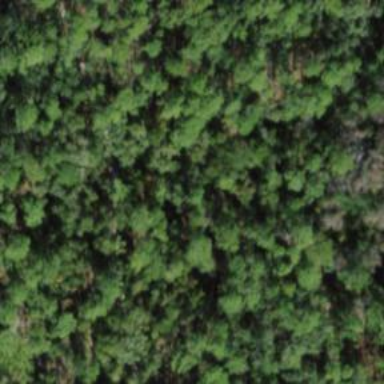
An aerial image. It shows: Forest serving as utility area.